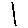
Label: line